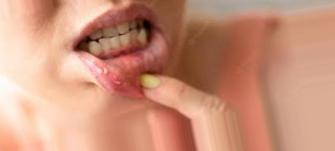
Condition: Mouth Ulcer